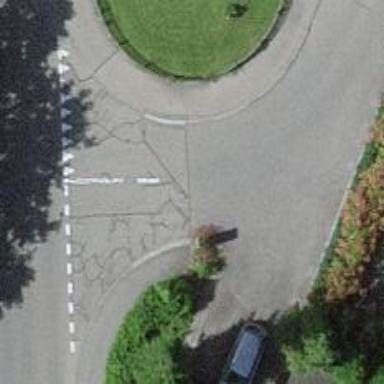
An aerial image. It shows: Unmarked crossing on the road.